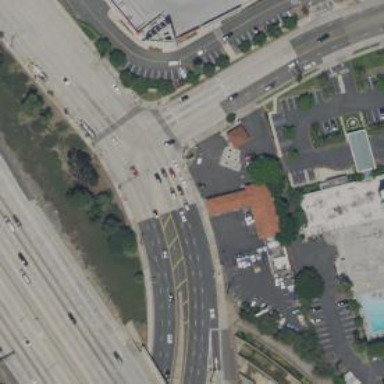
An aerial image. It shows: Service road passing through building tunnel.